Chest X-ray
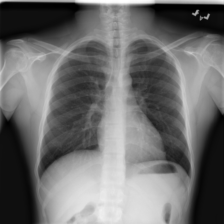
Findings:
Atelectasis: negative
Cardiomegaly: negative
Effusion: negative
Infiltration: negative
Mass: negative
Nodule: negative
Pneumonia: negative
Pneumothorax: negative
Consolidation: negative
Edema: negative
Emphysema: negative
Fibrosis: negative
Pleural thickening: negative
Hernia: negative